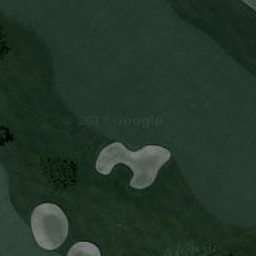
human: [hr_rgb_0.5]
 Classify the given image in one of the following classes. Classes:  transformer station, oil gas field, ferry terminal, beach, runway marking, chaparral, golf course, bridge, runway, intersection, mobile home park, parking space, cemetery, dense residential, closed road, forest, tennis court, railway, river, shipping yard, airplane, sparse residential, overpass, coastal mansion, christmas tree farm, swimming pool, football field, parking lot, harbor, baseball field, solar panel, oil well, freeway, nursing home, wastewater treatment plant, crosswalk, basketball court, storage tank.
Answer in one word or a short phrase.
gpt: golf course